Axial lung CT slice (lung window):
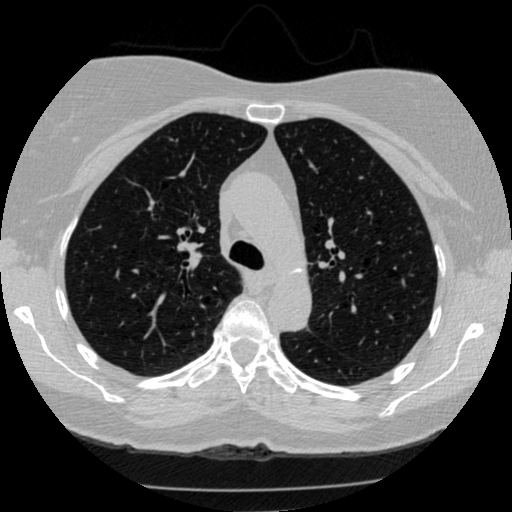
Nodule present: no